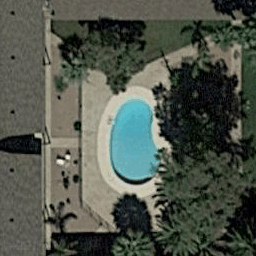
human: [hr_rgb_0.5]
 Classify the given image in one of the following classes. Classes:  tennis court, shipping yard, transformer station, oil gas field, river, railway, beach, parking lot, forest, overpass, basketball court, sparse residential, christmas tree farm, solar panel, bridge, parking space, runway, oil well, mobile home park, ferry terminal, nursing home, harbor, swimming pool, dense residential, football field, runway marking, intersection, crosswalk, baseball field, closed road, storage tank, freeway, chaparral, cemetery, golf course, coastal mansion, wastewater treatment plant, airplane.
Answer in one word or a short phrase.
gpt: swimming pool